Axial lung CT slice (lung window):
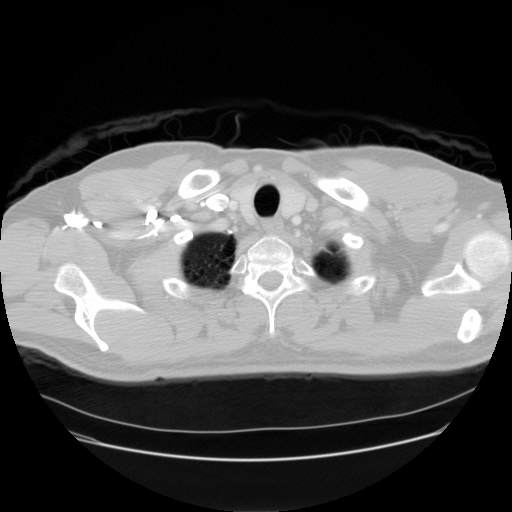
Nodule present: no